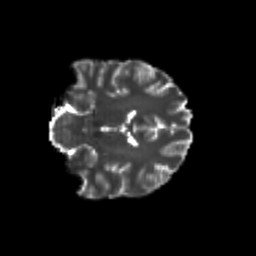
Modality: T2w
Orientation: coronal
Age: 22
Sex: female
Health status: healthy
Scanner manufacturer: philips
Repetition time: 7.396 s
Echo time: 0.08599 s